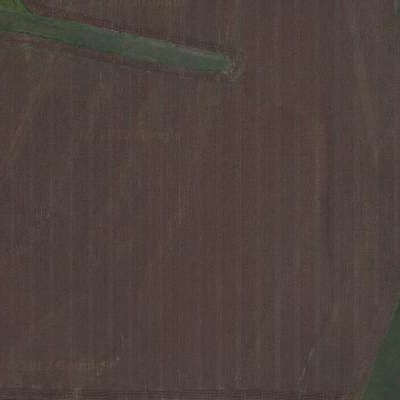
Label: bField